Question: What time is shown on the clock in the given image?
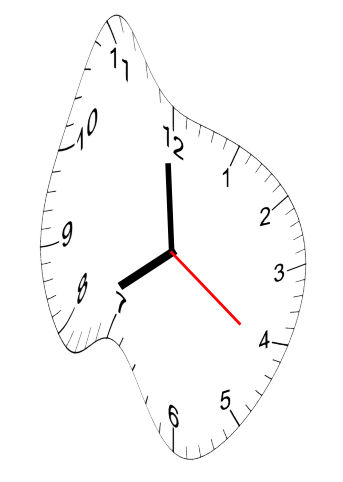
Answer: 07:59:21